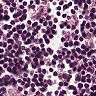
Metastatic tissue present: no